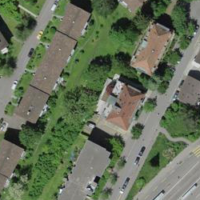
EUNIS habitat code: 55
Species observed at this site:
Medicago sativa